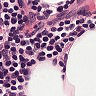
Metastatic tissue present: no